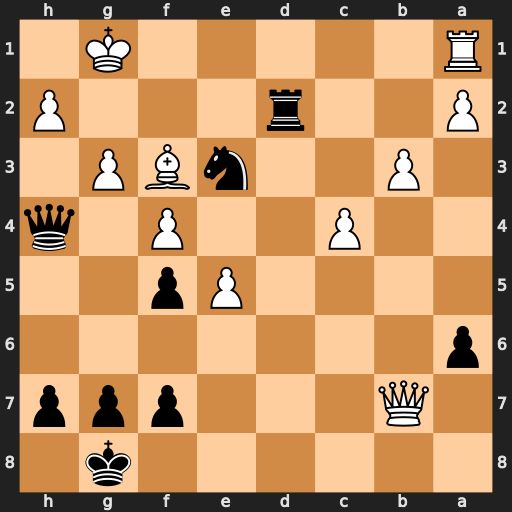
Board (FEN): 6k1/1Q3ppp/p7/4Pp2/2P2P1q/1P2nBP1/P2r3P/R5K1
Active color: b
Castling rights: -
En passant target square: -
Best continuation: Qxh2#